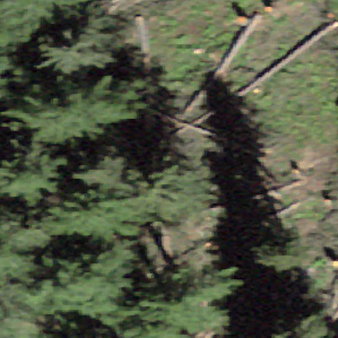
Label: other